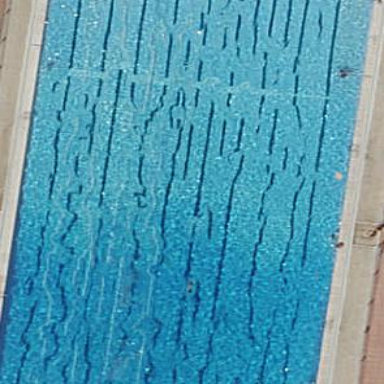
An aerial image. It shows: Swimming pool located in leisure land.